Question: I have a MVC site that implements BootStrap. Currently each page is based on a 'MasterLayout' view page. This master contains a dropdown list that will be populated with the cart items in the sites shopping cart along with the carts total monetary value. Please note currently the details in the dropdown are fixed values in the HTML:

I've tried searching for this but cant seem to find exactly the answer. I want to be able to populate the 'dropdown' in the 'navbar' with the cart contents each time a page is loaded. To do this I need a method to extract the cart item objects which are stored in a 'SESSION' object variable. Currently my 'MasterLayout' view is just that, its a view that has controller associated with it.
'MasterLayout'
Here's the HTML:
'''
<!DOCTYPE html>
<html>
<head>
<meta charset="utf-8" />
<meta name="viewport" content="width=device-width, initial-scale=1.0">
<title></title>
@Styles.Render("~/Content/bootstrap.css")
@Styles.Render("~/Content/Styles.css")
@Scripts.Render("~/bundles/modernizr")</script>
</head>
<body>
<div class="navbar navbar-fixed-top">
<nav class="navbar navbar-default" role="navigation" id="nav">
<div class="container">
<div class="navbar-header">
<button type="button" class="navbar-toggle" data-toggle="collapse" data-target="#bs-example-navbar-collapse-1">
<span class="sr-only">Toggle navigation</span>
<span class="icon-bar"></span>
<span class="icon-bar"></span>
<span class="icon-bar"></span>
</button>
<a class="navbar-brand logo">HS<b>WH</b></a>
</div>
<div class="collapse navbar-collapse" id="bs-example-navbar-collapse-1">
<ul class="nav navbar-nav">
<li><a href="#" class="scroll-link" data-id="myCarousel">Products</a></li>
<li><a href="#" class="scroll-link" data-id="Welcome">About Us</a></li>
<li><a href="#" class="scroll-link" data-id="features">Contact</a></li>
</ul>
<form class="navbar-form pull-right">
<input type="text" class="form-control" placeholder="Search this site..." id="searchInput">
<button type="submit" class="btn btn-default"><span class="glyphicon glyphicon-search"></span></button>
</form>
<form class="navbar-form pull-right">
<div class="btn-group btn-group-cart">
<button type="button" class="btn btn-default dropdown-toggle" data-toggle="dropdown">
<span class="pull-left"><i class="fa fa-shopping-cart icon-cart"></i></span>
<span class="pull-left">Shopping Cart: 2 item(s)</span>
<span class="pull-right"><i class="fa fa-caret-down"></i></span>
</button>
<ul class="dropdown-menu cart-content" role="menu">
<li>
<a href="detail.html">
<b>Penn State College T-Shirt</b>
<span>x1 $528.96</span>
</a>
</li>
<li>
<a href="detail.html">
<b>Live Nation ACDC Gray T-Shirt</b>
<span>x1 $428.96</span>
</a>
</li>
<li class="divider"></li>
<li><a href="cart.html">Total: $957.92</a></li>
</ul>
</div>
</form>
</div>
</div>
</nav>
</div>
@RenderBody()
<footer>
<div class="container">
<div class="row">
<div class="col-sm-12 textAlignCenter">
<h5>Copyright &copy; 2014 - Test Site</h5>
</div>
</div>
</div>
</footer>
<script>
$(document).ready(function () {
$('.dropdown-toggle').dropdown('toggle')
});
</script>
</body>
@Scripts.Render("~/bundles/jquery")
@Scripts.Render("~/bundles/bootstrap")
@RenderSection("scripts", required: false)
</html>
'''
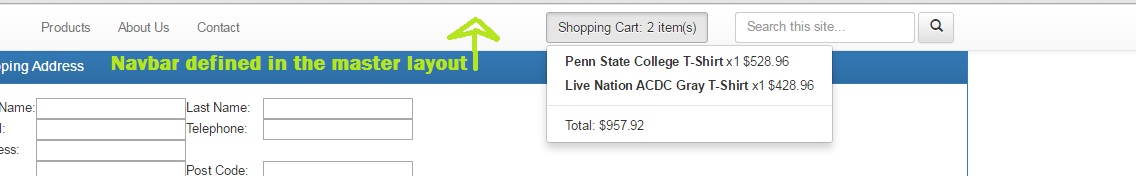
Answer: I would probably do this using a child action invoked from the master layout.
'''
@Html.Action("Cart")
'''